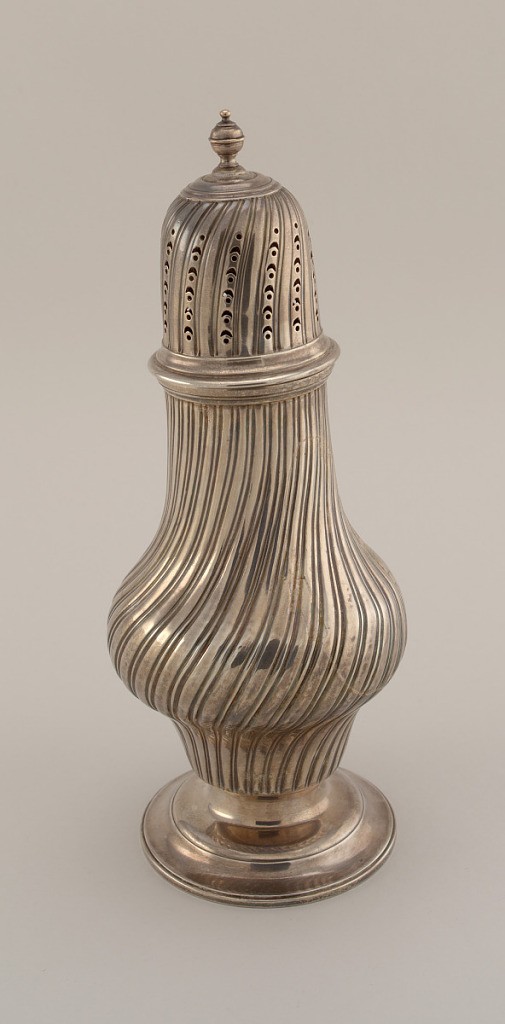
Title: Sugar Caster
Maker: John Langlands I & John Robertson, English, active 1778 – 1795
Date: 1783
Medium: silver
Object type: caster
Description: Long cylindrical silver sugar caster with a rounded top, flared belly, and foot. The surface of the caster is decorated in regular lines that twist slightly from top to bottom. The lid meets the body with a smooth silver border and is perforated with small circle and arc shaped openings. The caster lid is topped with a spherical finial and base.